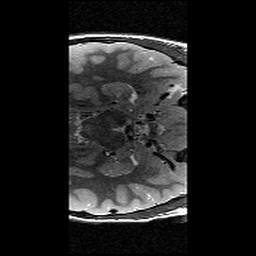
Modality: T2w
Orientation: axial
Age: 10
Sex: male
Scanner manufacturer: siemens
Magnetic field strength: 3 T
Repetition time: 9.23 s
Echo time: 0.067 s